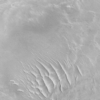
Label: not_dusty